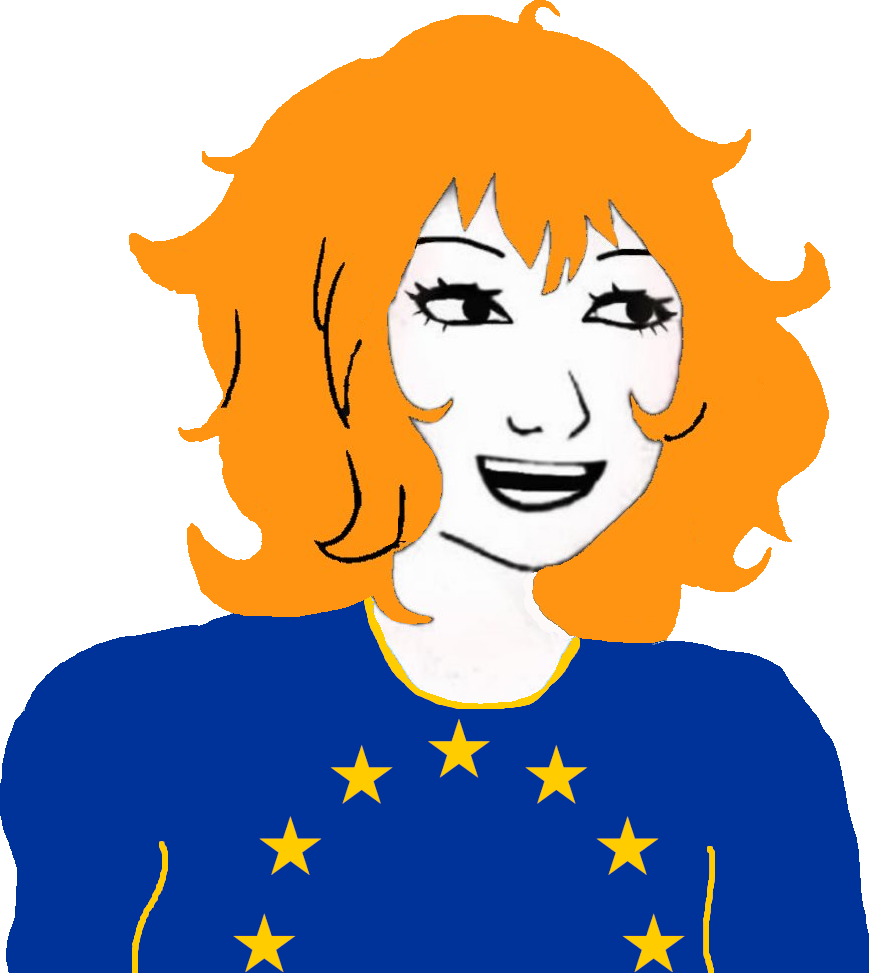
Label: 5_Bloomer